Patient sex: M
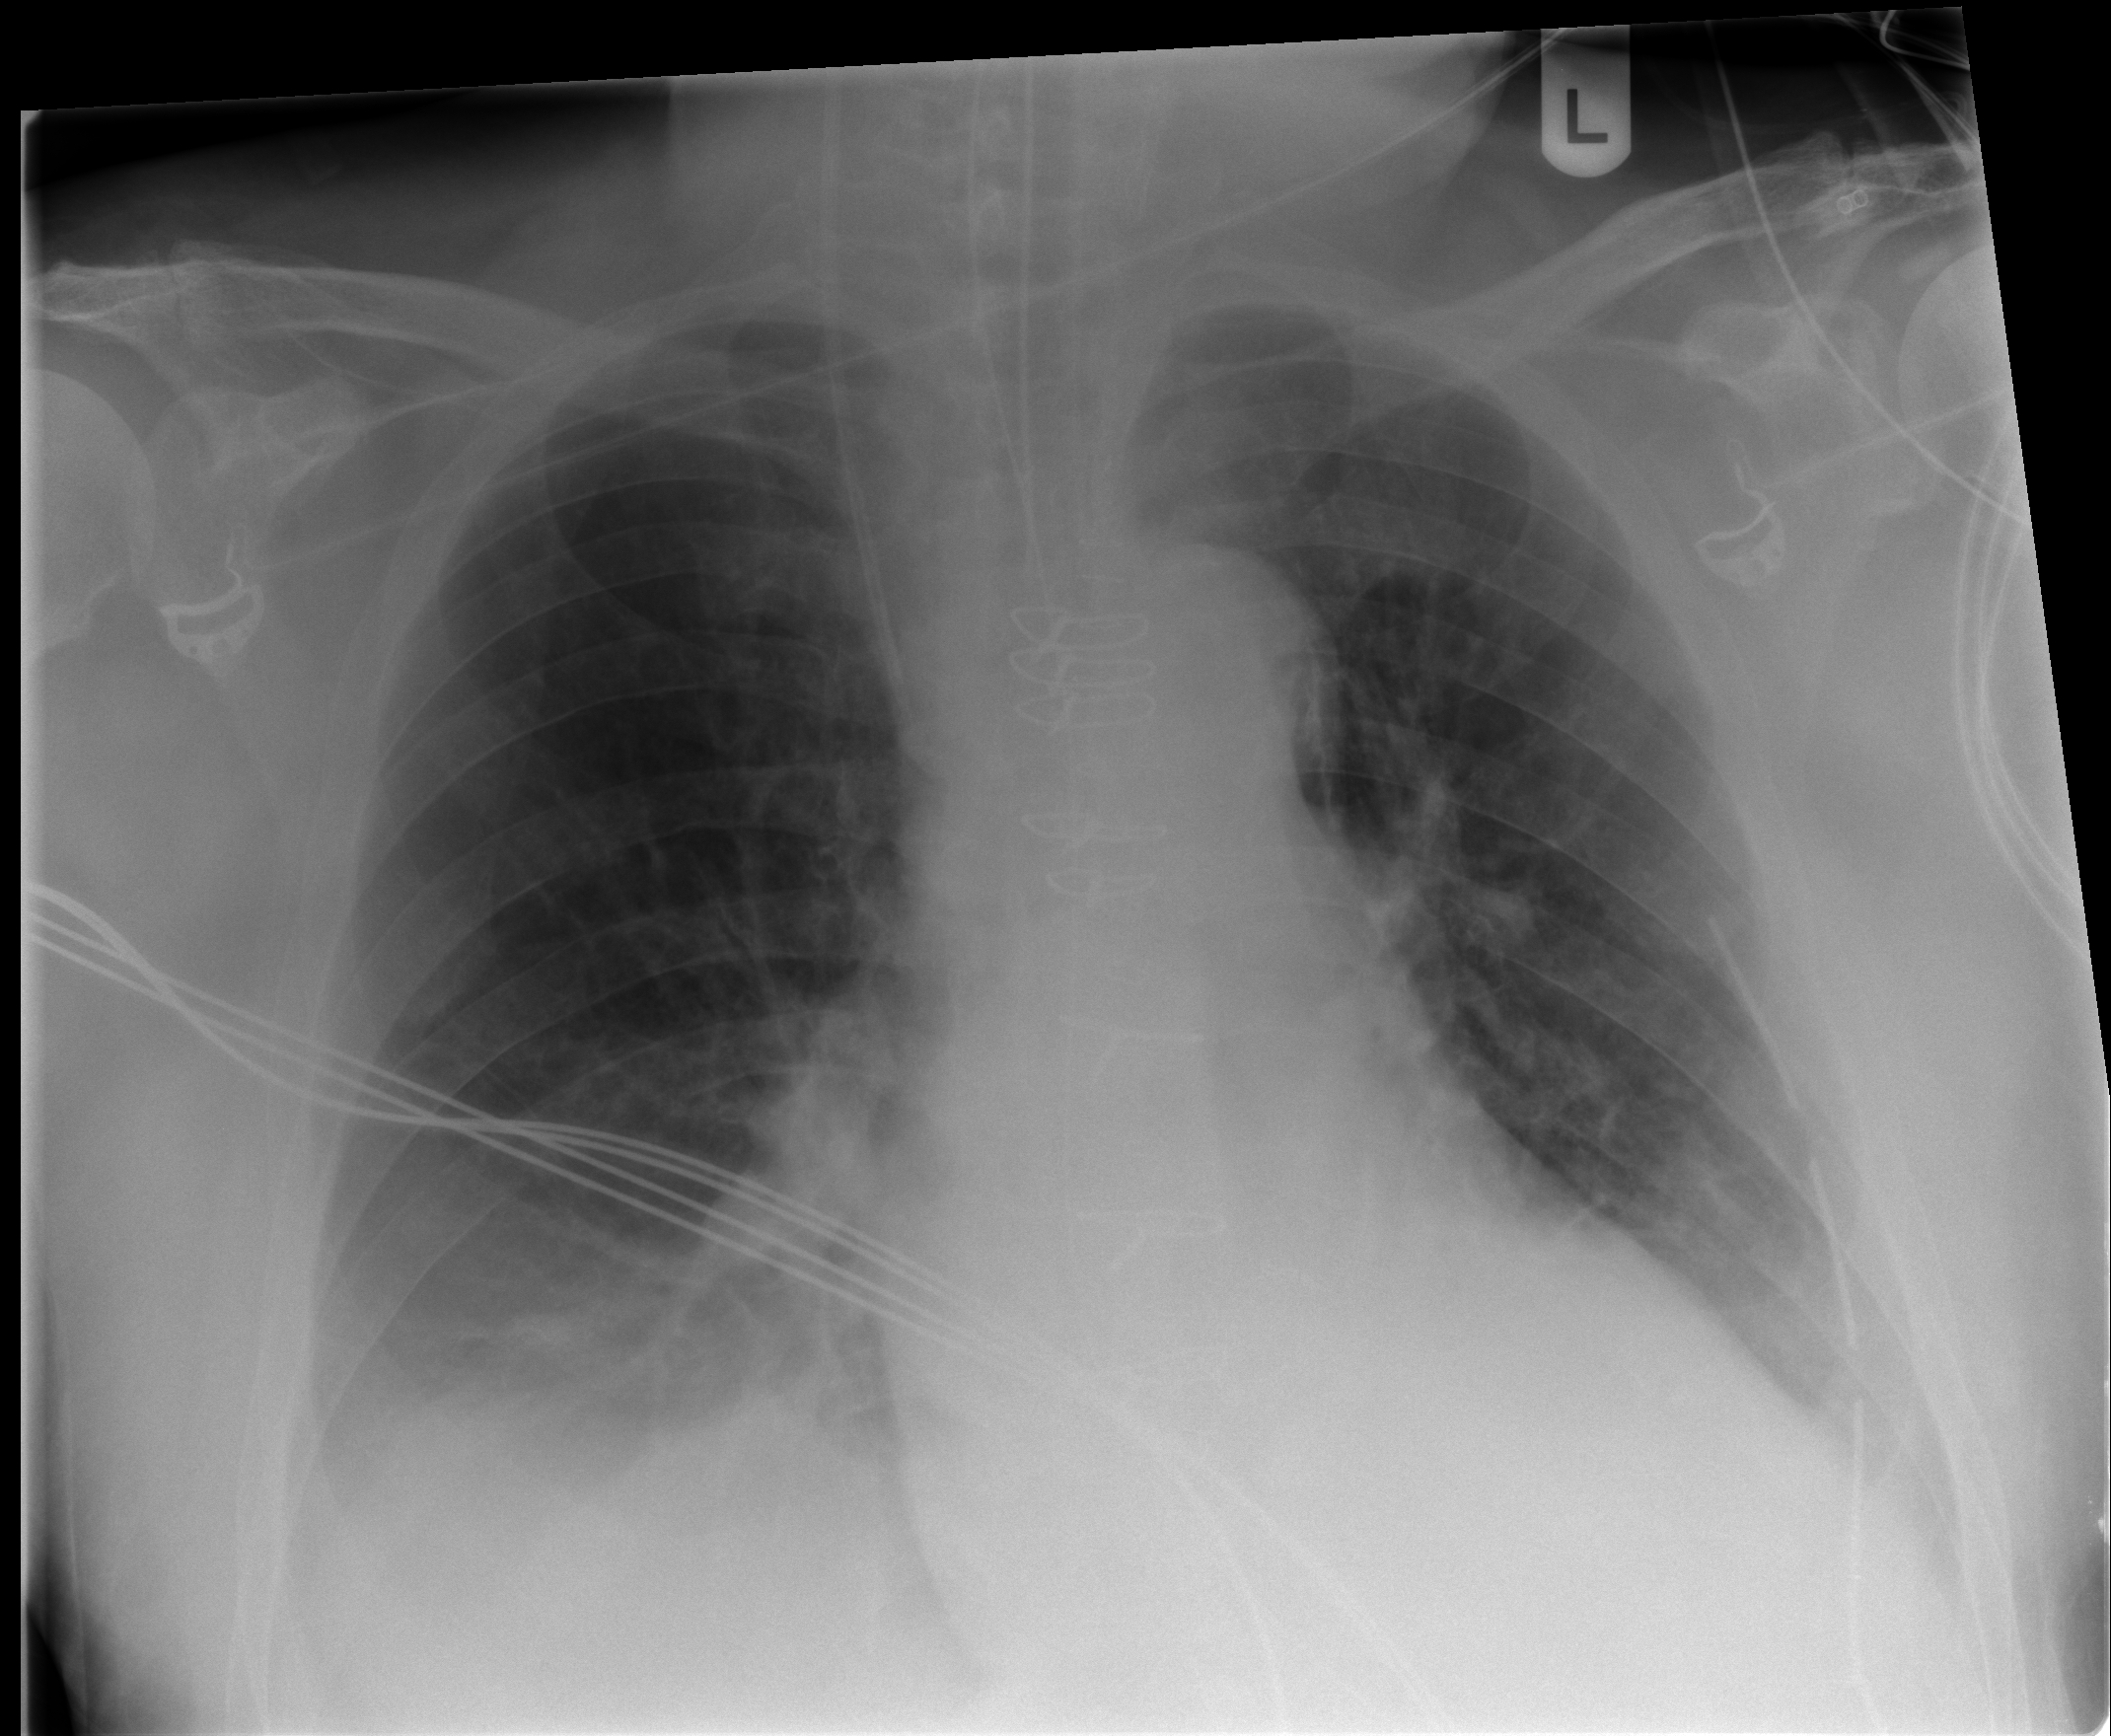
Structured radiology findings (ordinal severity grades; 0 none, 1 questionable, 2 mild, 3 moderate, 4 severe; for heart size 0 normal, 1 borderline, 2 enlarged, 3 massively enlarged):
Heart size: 2
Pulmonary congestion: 2
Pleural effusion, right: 1
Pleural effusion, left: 0
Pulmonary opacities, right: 0
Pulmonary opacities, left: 0
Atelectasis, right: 2
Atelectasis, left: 2